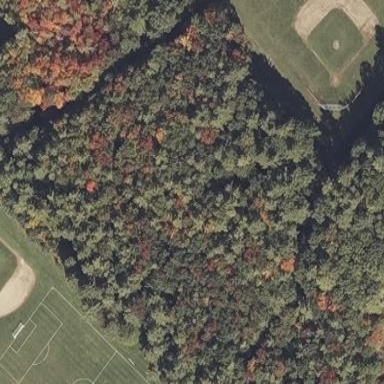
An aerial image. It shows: Beautiful woodland area.